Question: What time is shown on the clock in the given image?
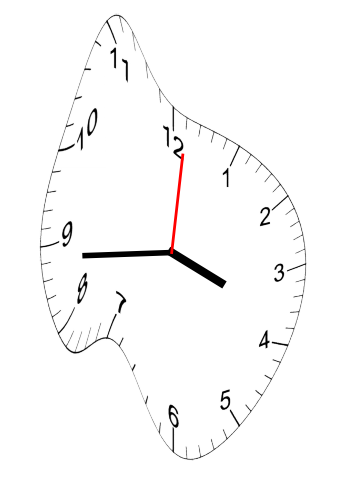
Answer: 03:44:01